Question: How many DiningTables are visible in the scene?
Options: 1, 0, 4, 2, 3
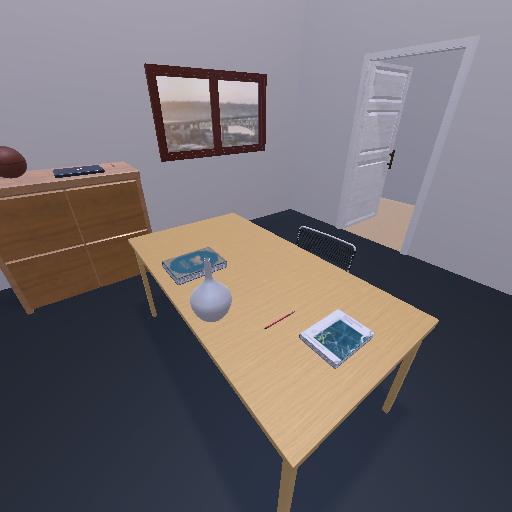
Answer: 1